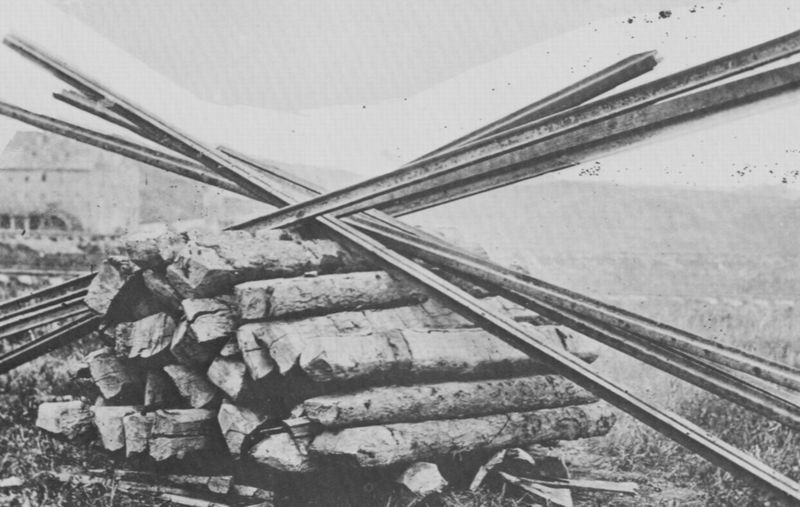
Titel: Wie Shermans Jungen das Gleis reparieren
Künstler: Mathew B. Brady
Schlagwörter: dunkel, feuer, himmel, weiß, baumstämme, bäume, komposition, grau, hintergrund, holz, schwarz, gras, haus, schnee, wiese, bild, erde, feld, mühle, boden, latten, winter, stämme, metall, foto, fotografie, eisen, kreuz, form, schwarz-weiss, photo, bahn, eisenbahn, stapel, gleise, schienen, stahl, beuys, avantgarde, baustelle, gebaude, schwrzweiß, bahngleise, stahlträger, nachkriegszeit, kreuzen, baumaterial, fofografie, sägemühle, x, stämm